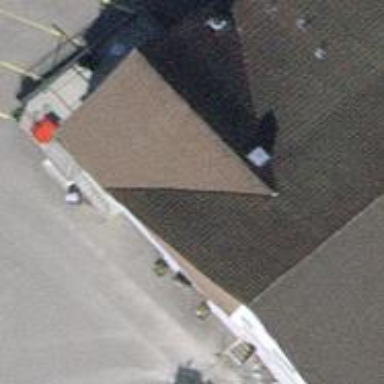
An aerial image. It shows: Restaurant.